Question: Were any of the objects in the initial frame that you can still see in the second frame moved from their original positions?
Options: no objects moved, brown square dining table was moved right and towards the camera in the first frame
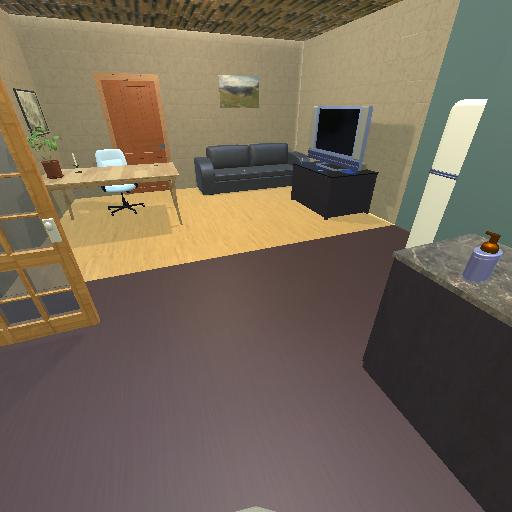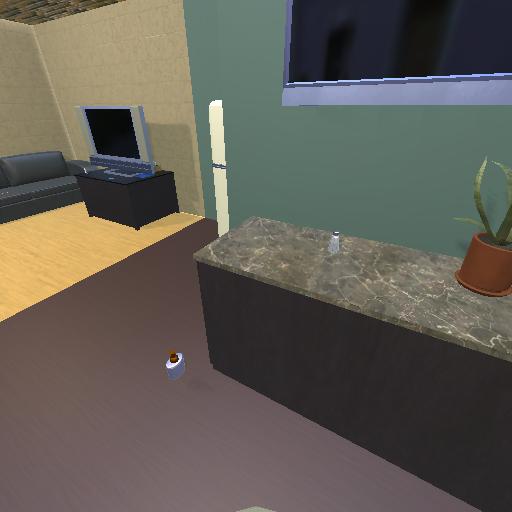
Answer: no objects moved